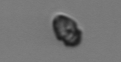
Label: Heterocapsa_rotundata